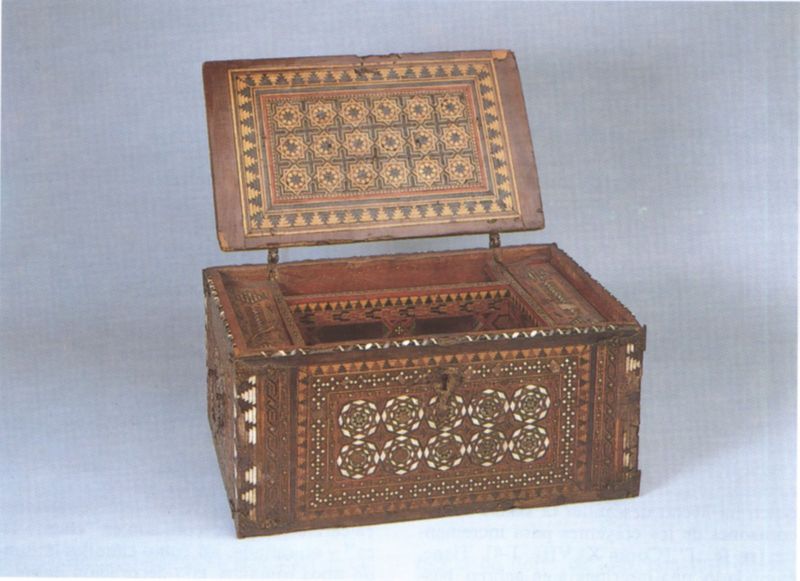
Titel: Schreibkästchen mit Intarsienarbeiten
Institution: Madrid, Museo Arqueologico Nacional
Schlagwörter: blau, weiß, braun, holz, schwarz, rot, schloss, fächer, muster, ornament, rahmen, gold, kreis, farbig, rand, metall, foto, truhe, deckel, offen, eckig, orient, perlmutt, kreise, kiste, schachtel, einlegearbeiten, intarsie, intarsien, kasten, quadrate, geometrisch, öffnung, arabisch, quader, schreiben, scharnier, geöffnet, schatulle, dreiecke, fassung, schrein, kästchen, islam, arabesk, vertiefung, aufbewahrung, schlüsselloch, elfenbein, schatzkiste, chatuille, schlüssellochj